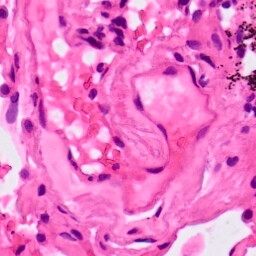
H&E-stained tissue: Lung